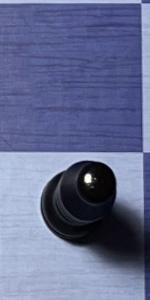
Label: Bishop_Black